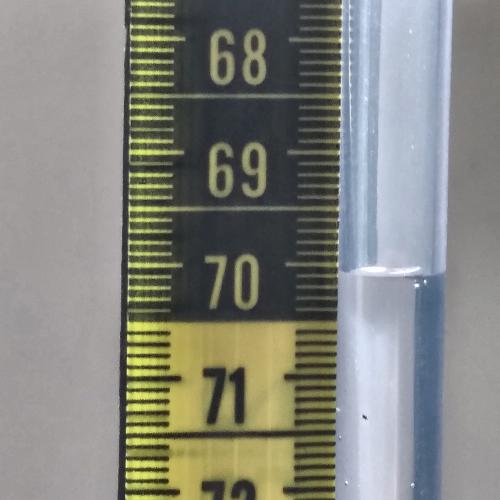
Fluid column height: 70.1 cm